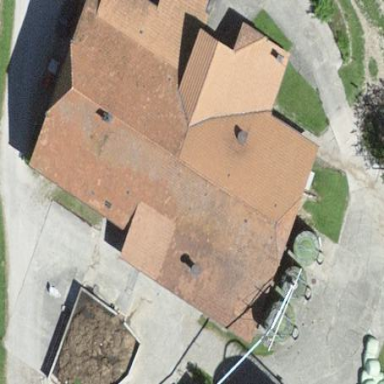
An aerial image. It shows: Farm building.